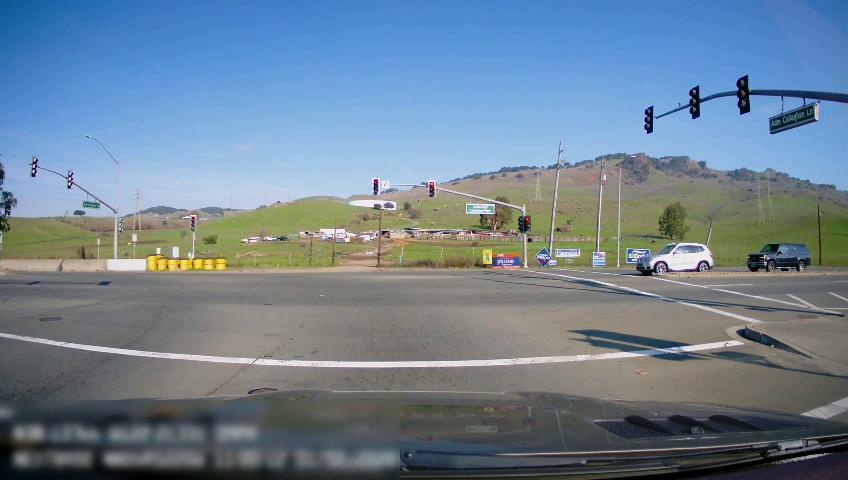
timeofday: Day
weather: Sunny
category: Drivable Space
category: Vehicles | SUV
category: Vehicles | SUV
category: Lanes | Opposite Lane
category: Traffic | Lights
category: Traffic | Lights
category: Traffic | Lights
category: Traffic | Lights
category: Traffic | Lights
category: Traffic | Lights
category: Traffic | Lights
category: Traffic | Signs
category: Traffic | Lights
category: Traffic | Lights
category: Traffic | Signs
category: Traffic | Lights
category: Traffic | Lights
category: Traffic | Signs